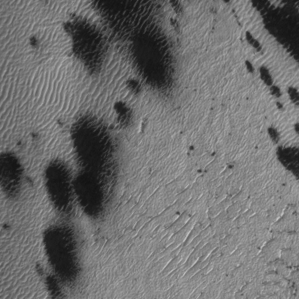
Label: frost